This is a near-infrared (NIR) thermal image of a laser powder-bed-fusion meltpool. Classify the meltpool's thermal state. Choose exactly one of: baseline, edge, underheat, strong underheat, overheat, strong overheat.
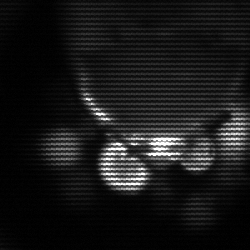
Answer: baseline